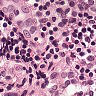
Metastatic tissue present: no